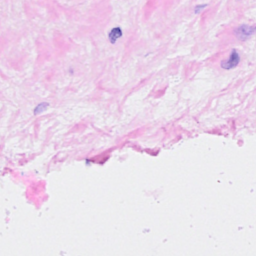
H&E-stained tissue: Breast